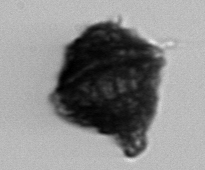
Label: Gonyaulax